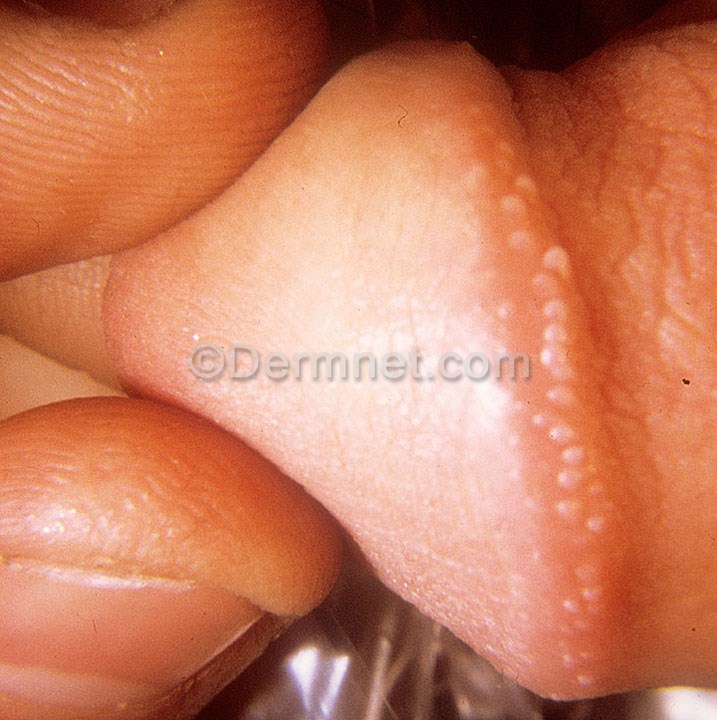
Disease: Herpes HPV and other STDs Photos